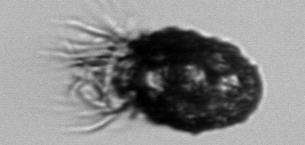
Label: Stenosemella_pacifica